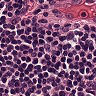
Metastatic tissue present: no